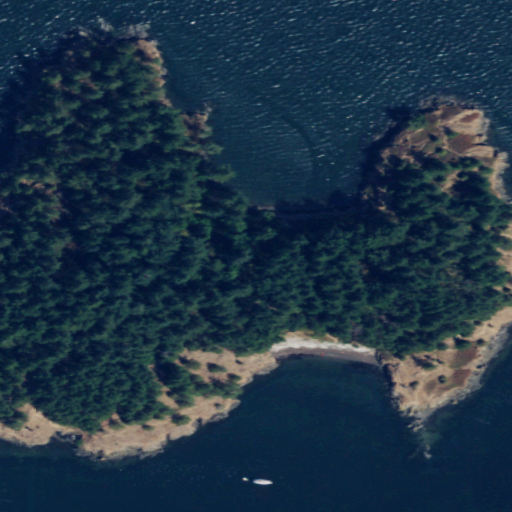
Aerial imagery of island in Washington named Saddlebag Island containing open water, evergreen forest, barren land, shrub, and grassland